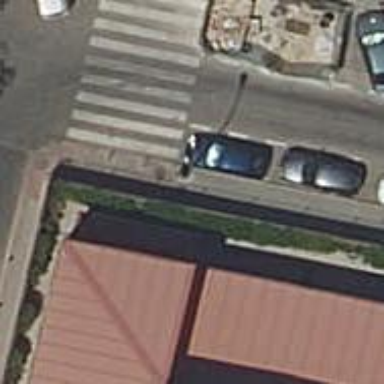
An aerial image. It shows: Bollard.